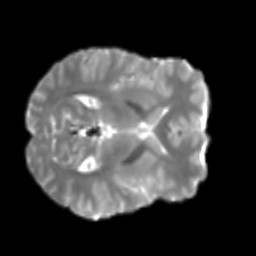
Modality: T2w
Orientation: axial
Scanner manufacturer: siemens
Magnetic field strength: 3 T
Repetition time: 4 s
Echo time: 0.0594 s